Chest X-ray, PA view. Patient: 58 years old, sex M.
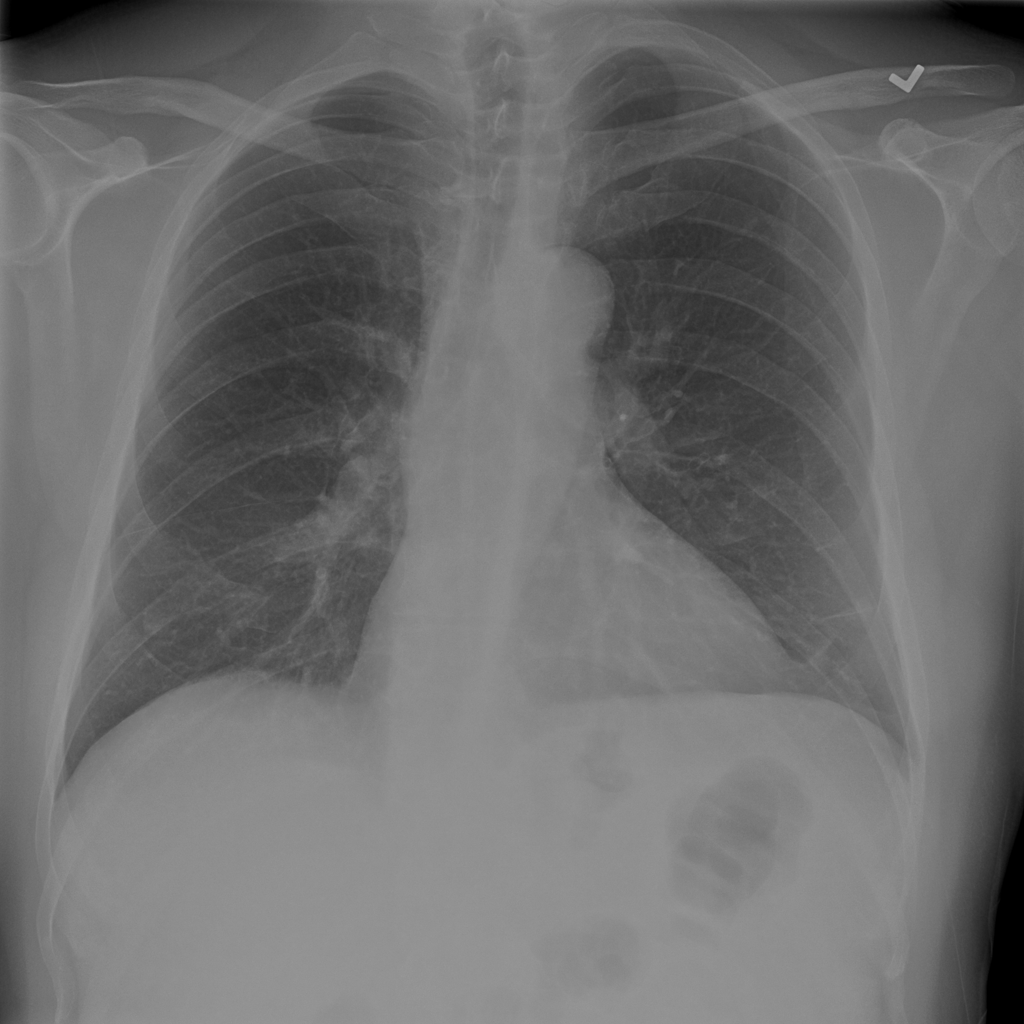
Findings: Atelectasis